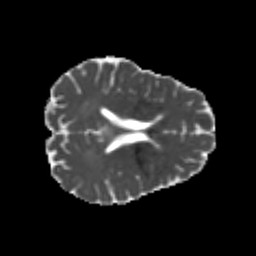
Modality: MD
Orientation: axial
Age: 25
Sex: male
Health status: healthy
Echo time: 0.074 s